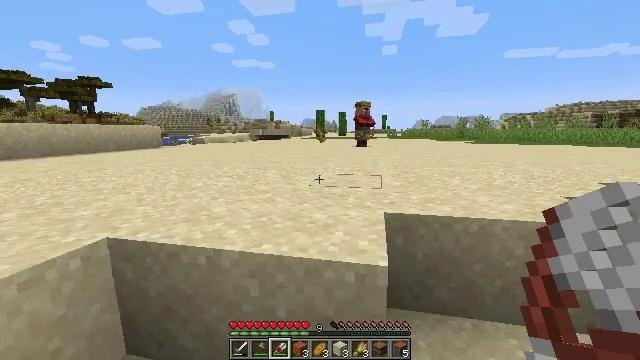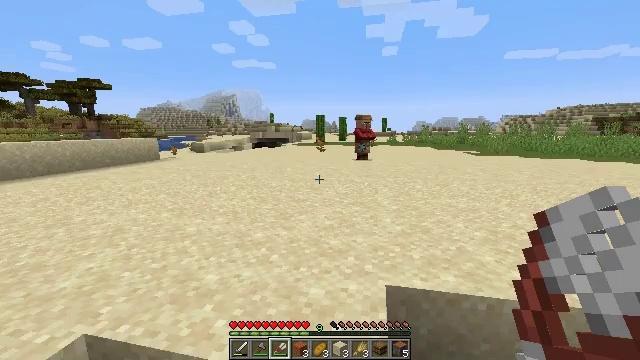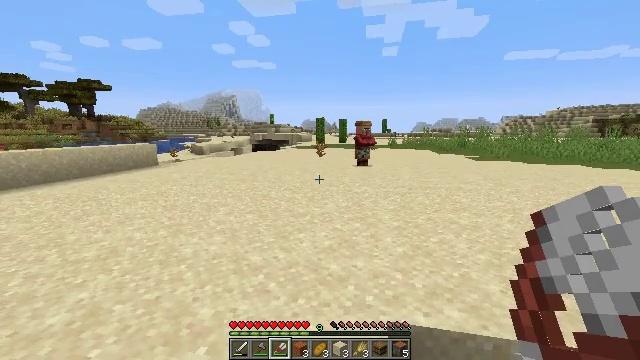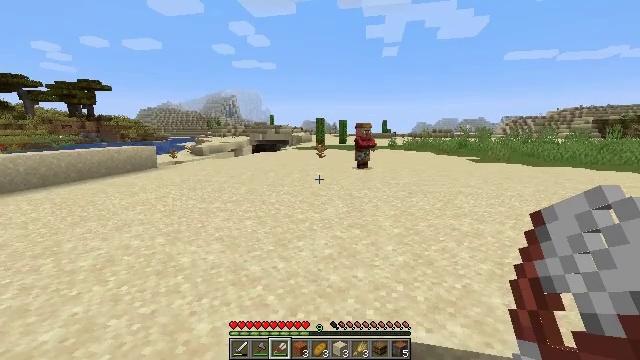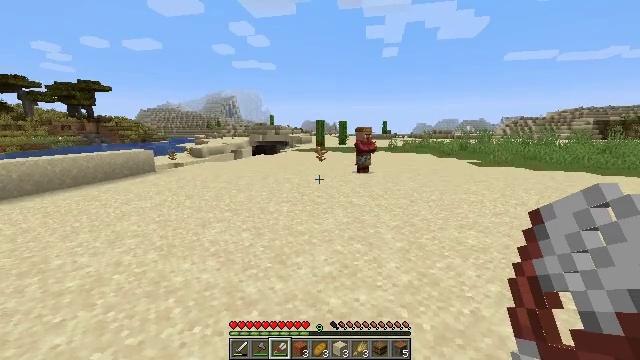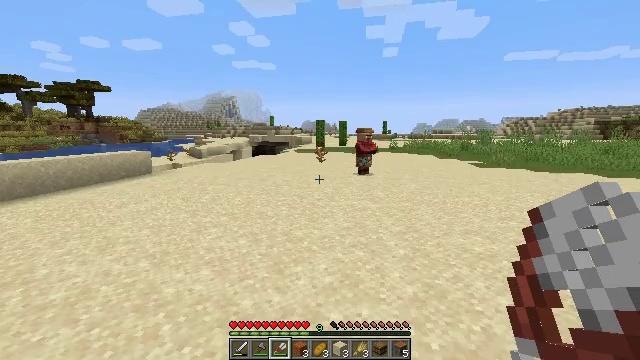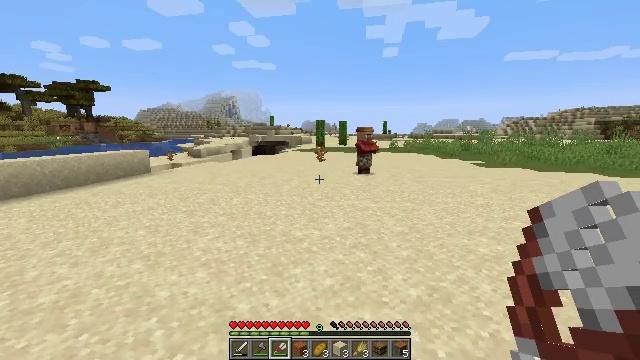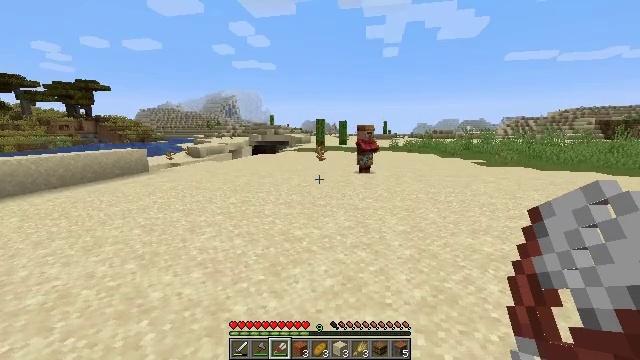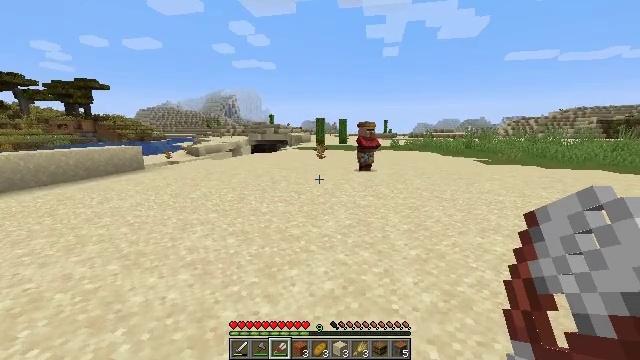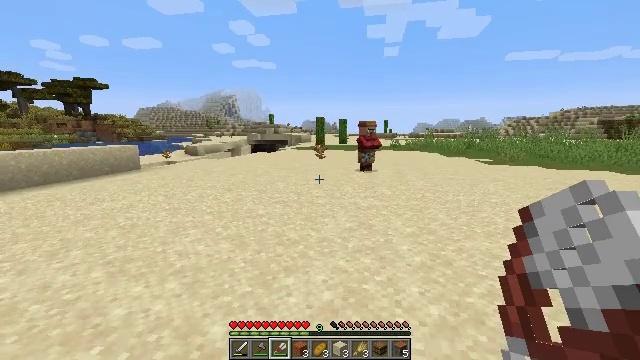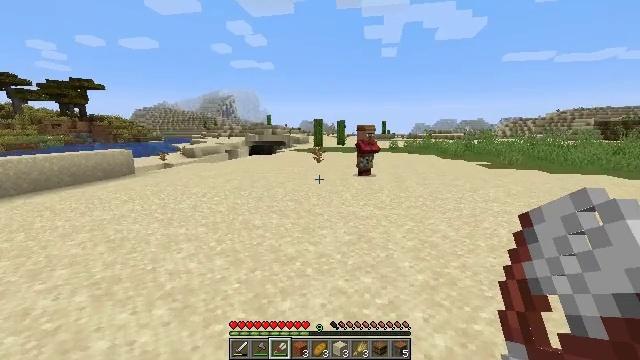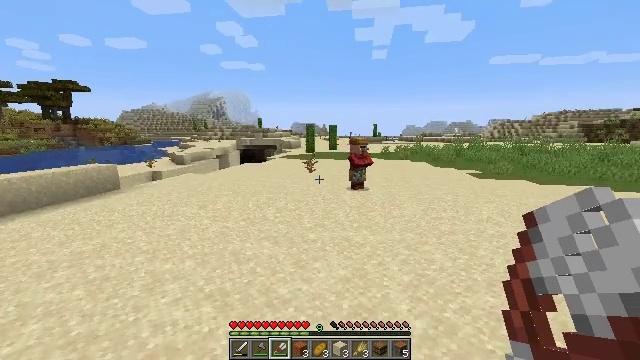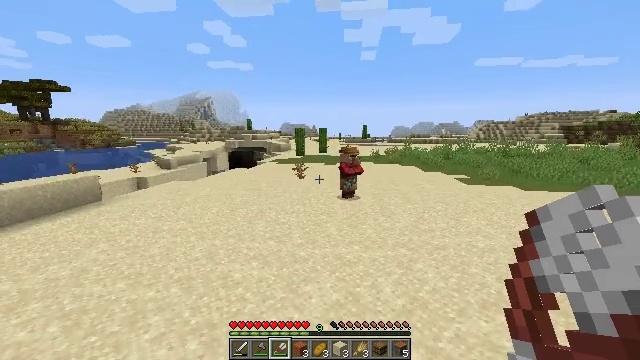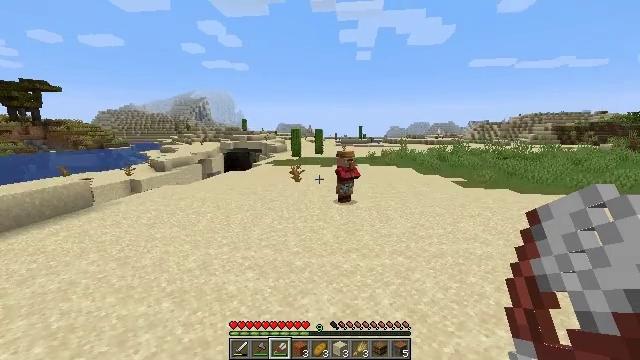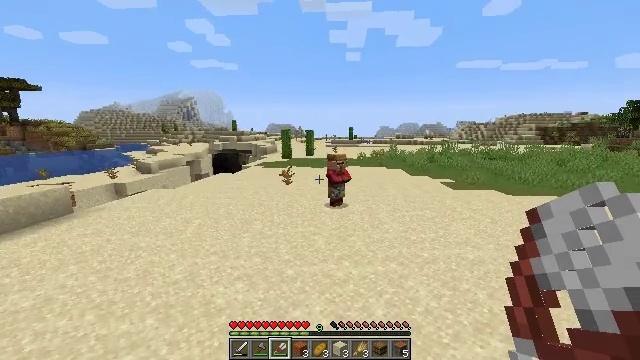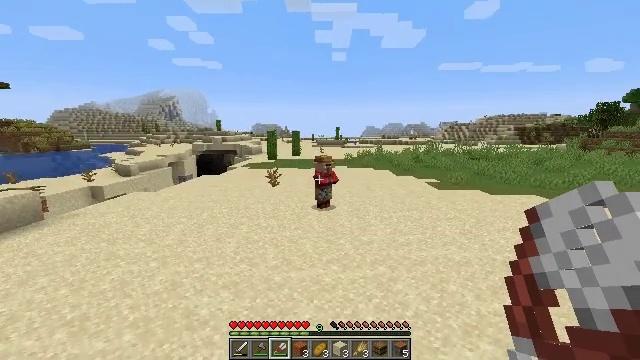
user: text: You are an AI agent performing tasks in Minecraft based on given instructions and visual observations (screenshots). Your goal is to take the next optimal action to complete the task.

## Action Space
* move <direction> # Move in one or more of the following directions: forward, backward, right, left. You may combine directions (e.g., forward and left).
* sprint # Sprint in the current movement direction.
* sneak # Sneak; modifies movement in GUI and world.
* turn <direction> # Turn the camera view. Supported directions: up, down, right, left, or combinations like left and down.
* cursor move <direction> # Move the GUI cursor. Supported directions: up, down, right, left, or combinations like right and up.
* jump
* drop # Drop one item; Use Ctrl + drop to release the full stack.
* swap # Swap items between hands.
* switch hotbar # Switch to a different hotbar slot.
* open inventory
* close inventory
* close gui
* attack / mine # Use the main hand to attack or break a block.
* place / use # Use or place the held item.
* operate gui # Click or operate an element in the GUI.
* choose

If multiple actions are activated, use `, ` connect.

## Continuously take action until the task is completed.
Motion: motion action
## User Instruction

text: Drop a bread.
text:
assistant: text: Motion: move forward, jump
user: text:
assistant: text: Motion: move forward, jump
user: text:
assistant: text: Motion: move forward, jump
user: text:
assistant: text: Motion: move forward, jump
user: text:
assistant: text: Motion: move forward, jump
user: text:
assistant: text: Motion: move forward, jump
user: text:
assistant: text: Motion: move forward, jump
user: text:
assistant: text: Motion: move forward, jump
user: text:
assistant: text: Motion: move forward, jump
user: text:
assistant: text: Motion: move forward, jump
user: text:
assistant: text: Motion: move forward, turn right, jump
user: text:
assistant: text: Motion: move forward, turn right, jump
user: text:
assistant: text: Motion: move forward, jump
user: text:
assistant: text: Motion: move forward, turn right, jump
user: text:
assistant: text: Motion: move forward, turn right, jump
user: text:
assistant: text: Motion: move forward, jump
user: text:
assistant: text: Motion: move forward, turn right, jump
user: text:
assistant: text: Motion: move forward, jump
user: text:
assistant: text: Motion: move forward
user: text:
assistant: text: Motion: move forward
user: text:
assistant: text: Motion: move forward
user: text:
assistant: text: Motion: move forward
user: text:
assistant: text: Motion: move forward
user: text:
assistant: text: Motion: move forward
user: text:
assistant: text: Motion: move forward
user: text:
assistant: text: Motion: move forward
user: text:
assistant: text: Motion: move forward, turn right
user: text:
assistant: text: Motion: move forward
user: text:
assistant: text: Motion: move forward
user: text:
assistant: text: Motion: move forward